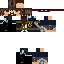
A male human skin with medium skin, wearing brown long hair dressed in a blue hoodie and black pants, featuring a closed mouth.